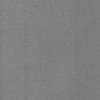
Label: dusty